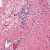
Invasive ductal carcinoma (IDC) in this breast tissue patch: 1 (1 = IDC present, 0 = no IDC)